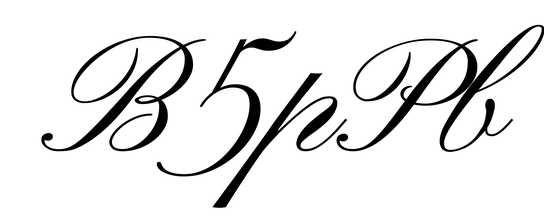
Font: PinyonScript-Regular